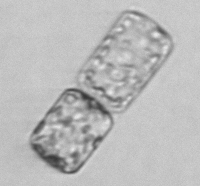
Label: Lauderia_annulata